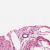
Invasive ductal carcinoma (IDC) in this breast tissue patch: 0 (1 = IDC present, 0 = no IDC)